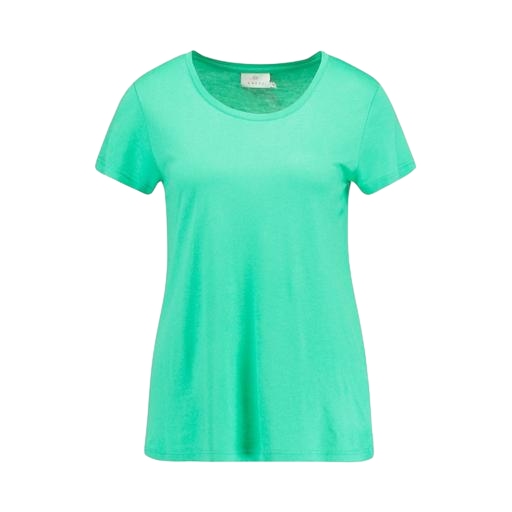
green scoop neck t-shirt, green scoop-neck tee, green romy crew neck tee, white background